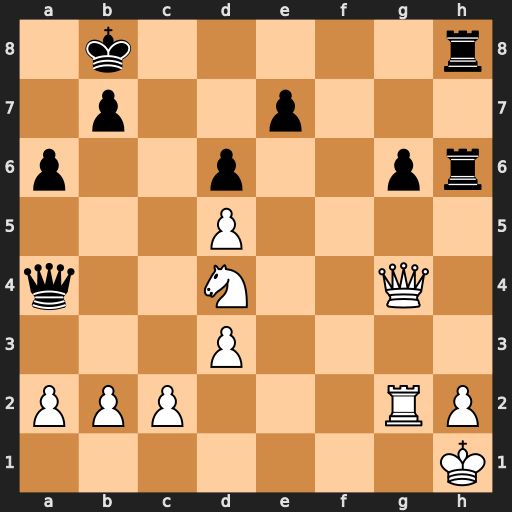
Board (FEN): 1k5r/1p2p3/p2p2pr/3P4/q2N2Q1/3P4/PPP3RP/7K
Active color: w
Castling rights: -
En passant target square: -
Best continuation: Nc6+ Qxc6 dxc6